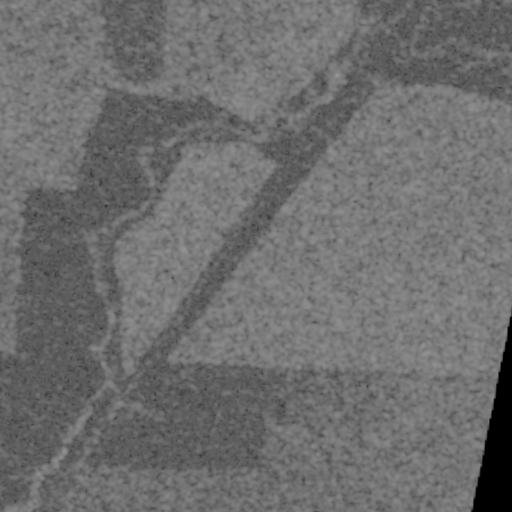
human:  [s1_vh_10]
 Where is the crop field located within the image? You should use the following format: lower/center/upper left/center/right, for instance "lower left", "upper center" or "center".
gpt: The crop field is located in the lower left of the image.
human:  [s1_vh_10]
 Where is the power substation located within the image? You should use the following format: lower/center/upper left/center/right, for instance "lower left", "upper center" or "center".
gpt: The power substation is located in the upper center of the image.
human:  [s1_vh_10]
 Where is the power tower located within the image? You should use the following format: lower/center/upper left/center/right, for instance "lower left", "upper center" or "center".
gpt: The power tower is located in the upper right of the image.
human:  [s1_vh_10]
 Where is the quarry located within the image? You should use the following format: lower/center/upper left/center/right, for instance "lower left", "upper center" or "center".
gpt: There is no quarry in the image.

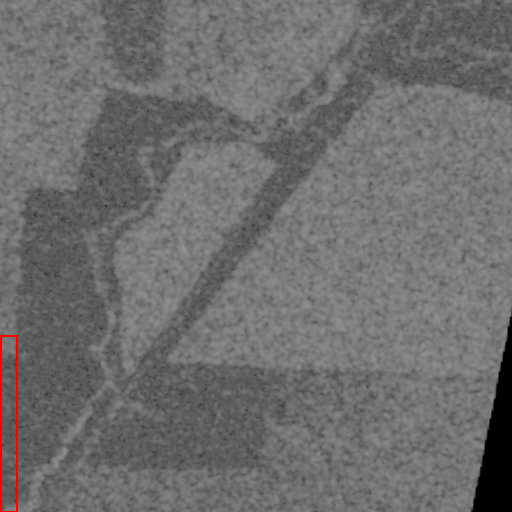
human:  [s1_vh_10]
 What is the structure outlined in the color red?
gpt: The structure outlined in red is a crop field.
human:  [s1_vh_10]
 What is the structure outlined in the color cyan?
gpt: There is no cyan outline.